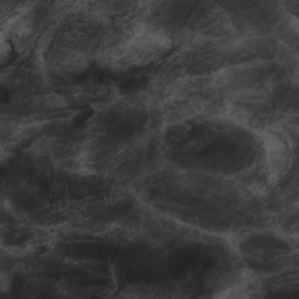
Label: non_frost